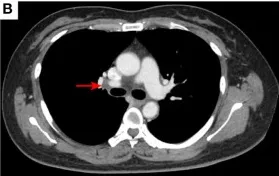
The short diameter of retroperitoneal lymph nodes was 1.56 cm [red arrow.
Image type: radiology (ct)